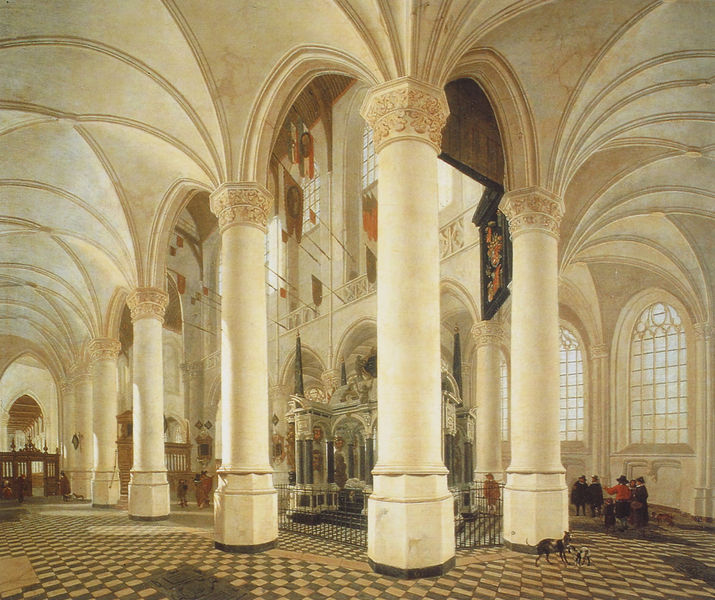
Titel: Ambulatory of the Nieuwe Kerk in Delft
Künstler: Gerard Houckgeest
Institution: Den Haag, Mauritshuis
Schlagwörter: gemälde, weiß, menschen, fenster, hut, schwarz, säule, säulen, hund, hunde, tiere, schachbrettmuster, architektur, sockel, bild, holland, niederlande, gitter, kirche, gold, fahnen, bögen, umgang, gewölbe, fliesen, altar, kapitell, lettner, mittelschiff, orgel, spitzbögen, obelisk, kapelle, absperrung, grabplatte, führer, memoria, kapitelkirche, totenschild